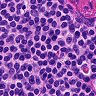
Metastatic tissue present: no